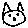
Label: cat